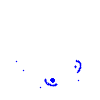
Particle: pion